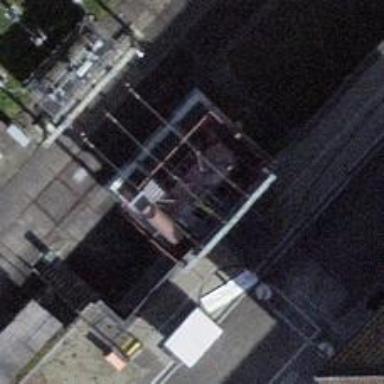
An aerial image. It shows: Transformer is shown.